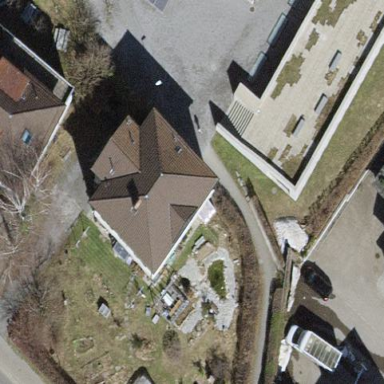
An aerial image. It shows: Simple and straightforward house.